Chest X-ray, PA view. Patient: 8 years old, sex F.
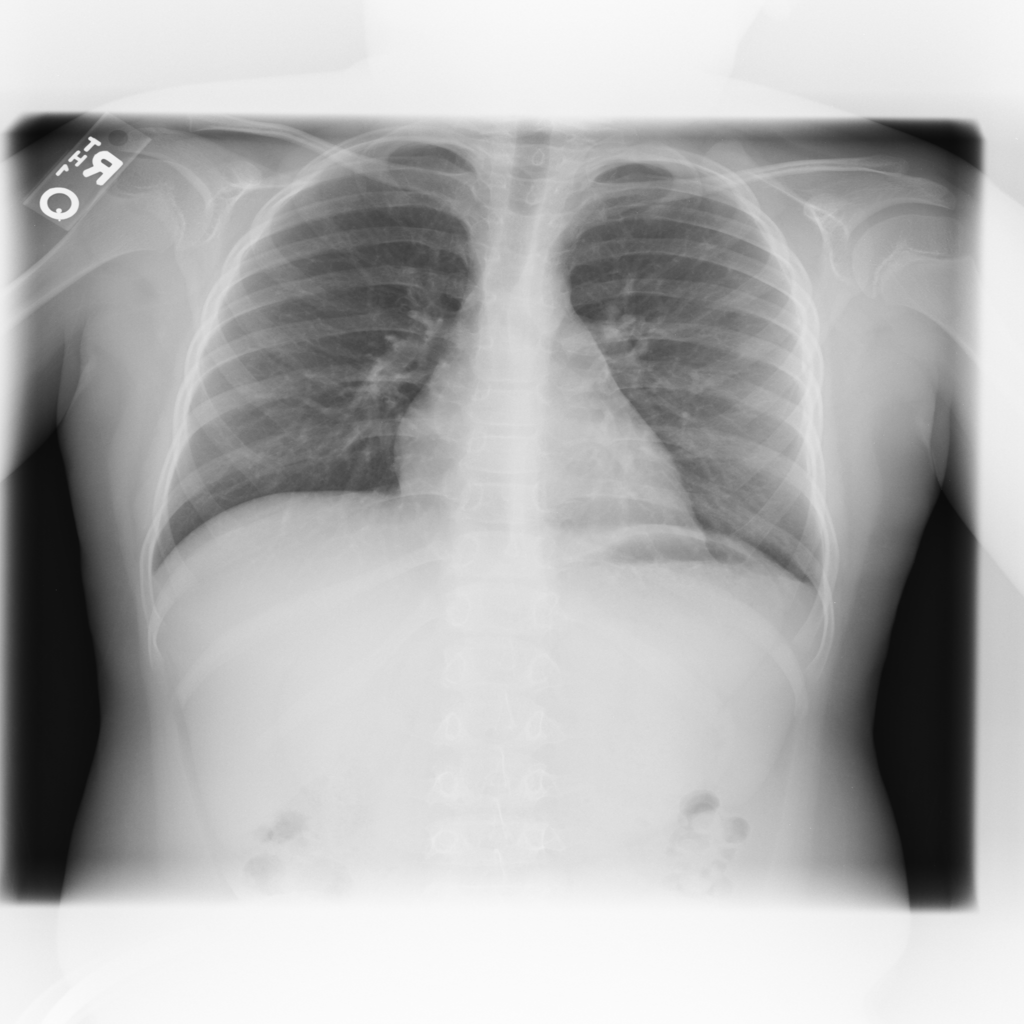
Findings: No Finding